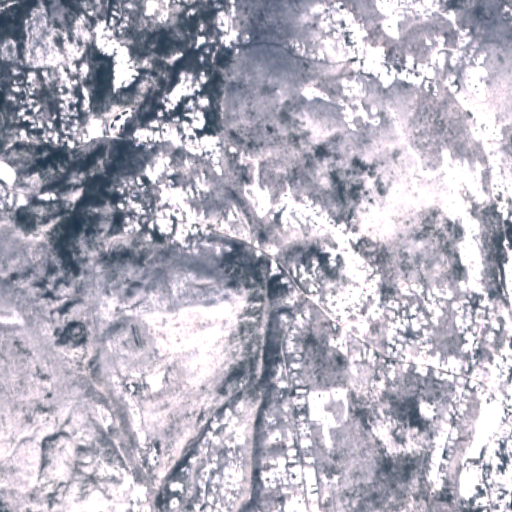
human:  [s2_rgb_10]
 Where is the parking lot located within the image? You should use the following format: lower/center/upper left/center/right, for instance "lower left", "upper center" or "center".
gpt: The parking lot is located in the center left of the image.
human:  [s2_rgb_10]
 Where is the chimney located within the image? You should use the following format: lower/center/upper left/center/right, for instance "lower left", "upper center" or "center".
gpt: The chimney is located in the center left of the image.
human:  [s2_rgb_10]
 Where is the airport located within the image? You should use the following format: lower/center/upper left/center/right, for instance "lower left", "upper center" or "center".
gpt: There is no airport in the image.